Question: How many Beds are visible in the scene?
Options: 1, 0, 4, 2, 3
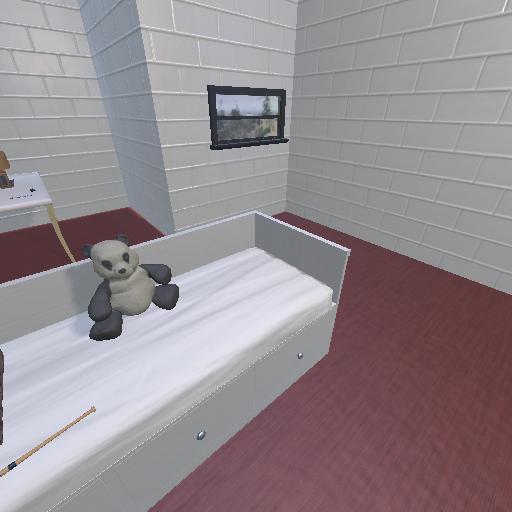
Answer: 1